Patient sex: F
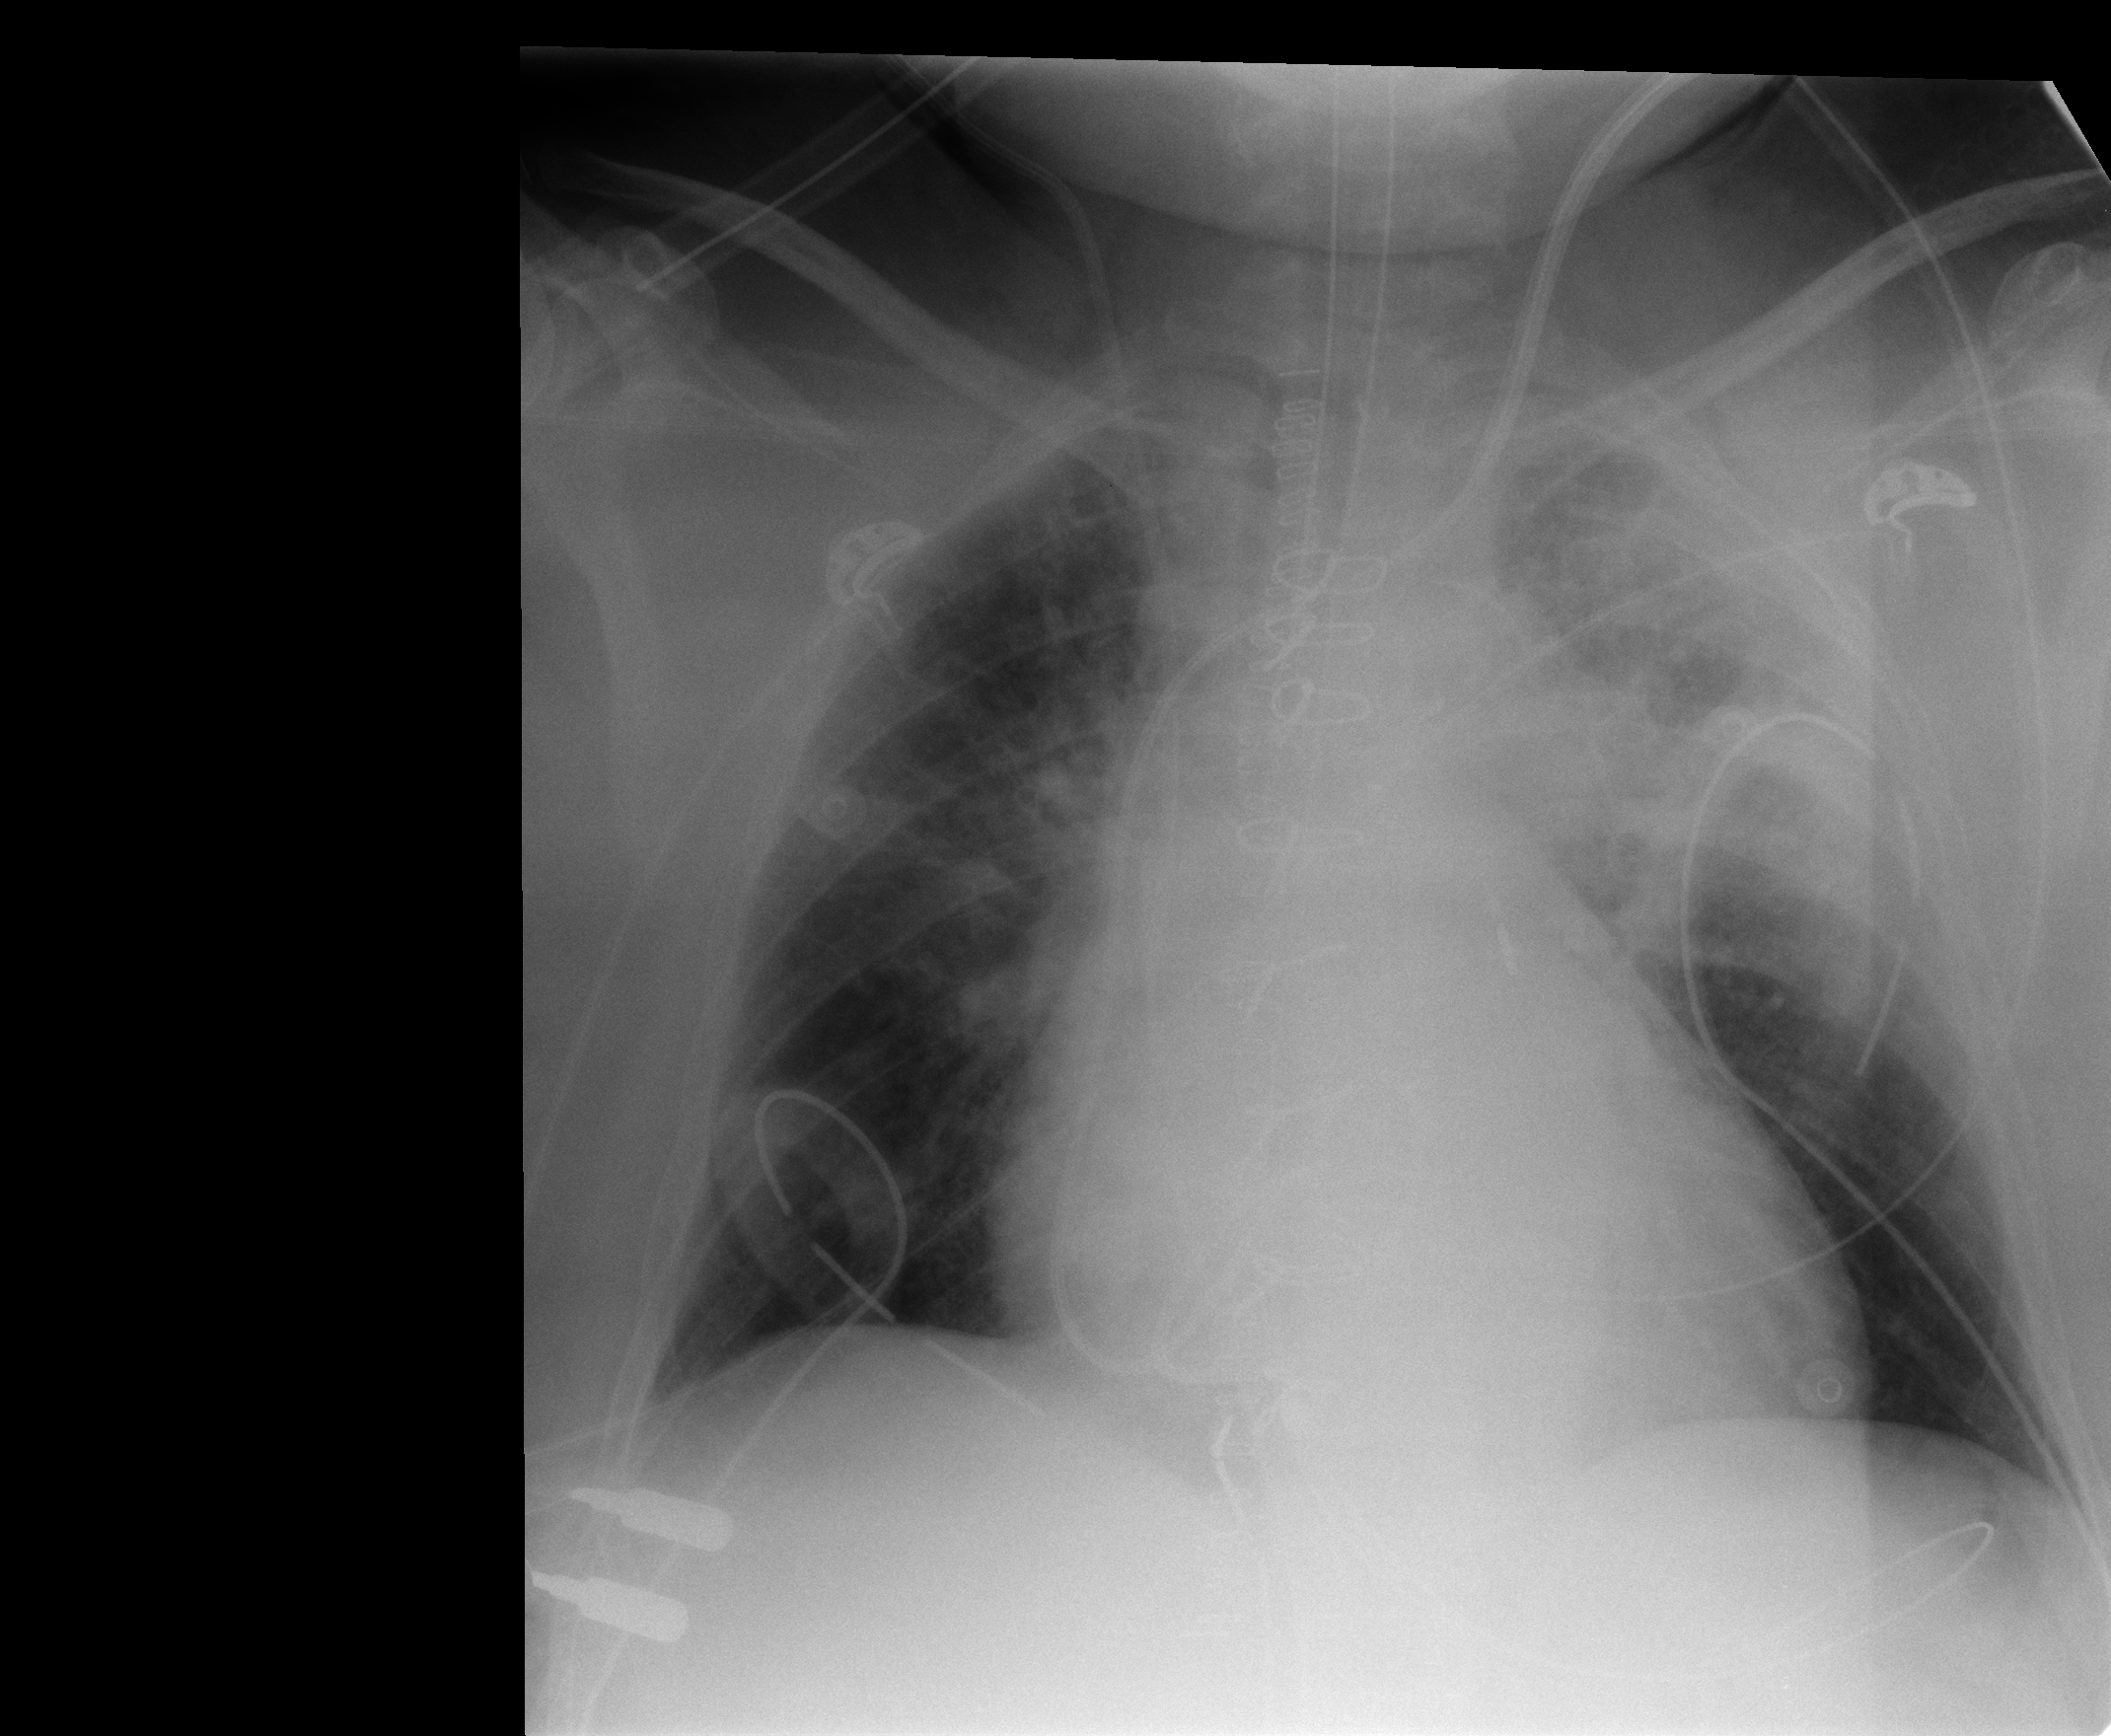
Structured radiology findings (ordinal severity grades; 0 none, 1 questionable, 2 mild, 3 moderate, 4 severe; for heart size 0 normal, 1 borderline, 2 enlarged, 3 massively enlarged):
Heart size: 2
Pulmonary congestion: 0
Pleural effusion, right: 0
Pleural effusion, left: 0
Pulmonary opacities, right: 1
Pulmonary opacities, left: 2
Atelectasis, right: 2
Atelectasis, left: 2